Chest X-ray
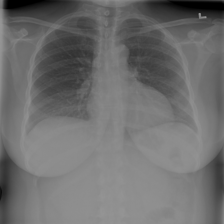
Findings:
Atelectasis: negative
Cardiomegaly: negative
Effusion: negative
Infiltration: negative
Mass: negative
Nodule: negative
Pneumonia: negative
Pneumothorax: negative
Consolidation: negative
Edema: negative
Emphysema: negative
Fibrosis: negative
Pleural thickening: negative
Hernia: negative